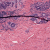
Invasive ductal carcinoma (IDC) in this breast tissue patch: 0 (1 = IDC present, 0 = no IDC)